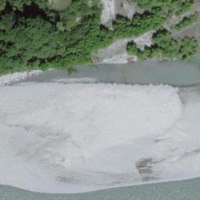
EUNIS habitat code: 14
Species observed at this site:
Corvus corone
Alcedo atthis
Sylvia borin
Bucephala clangula
Aegithalos caudatus
Sylvia atricapilla
Spinus spinus
Poecile palustris
Larus michahellis
Cygnus olor
Erithacus rubecula
Phoenicurus ochruros
Certhia familiaris
Corvus corax
Periparus ater
Cyanistes caeruleus
Lophophanes cristatus
Sturnus vulgaris
Troglodytes troglodytes
Chloris chloris
Passer domesticus
Passer montanus
Calidris alpina
Turdus merula
Circus aeruginosus
Spatula clypeata
Mareca strepera
Mergus merganser
Milvus milvus
Regulus regulus
Cinclus cinclus
Motacilla alba
Delichon urbicum
Certhia brachydactyla
Tachybaptus ruficollis
Podiceps cristatus
Turdus philomelos
Fulica atra
Anas crecca
Dendrocopos major
Podiceps nigricollis
Buteo buteo
Gallinago gallinago
Chroicocephalus ridibundus
Muscicapa striata
Phylloscopus collybita
Gallinula chloropus
Pica pica
Sitta europaea
Garrulus glandarius
Motacilla cinerea
Anas platyrhynchos
Aythya ferina
Aythya fuligula
Fringilla coelebs
Regulus ignicapilla
Columba palumbus
Phalacrocorax carbo
Parus major
Accipiter nisus